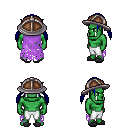
a pixel art fantasy rpg character, male body template, orc, green skin, maroon tattered cape, white pants, blue twin-tailed hairstyle, chain helm, gray slippers, four views (front, back, left, right), 2x2 character sprite sheet, small pixel art, hard edges, no anti-aliasing